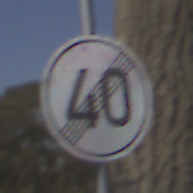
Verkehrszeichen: EndeGeschwindigkeit40
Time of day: Midday
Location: Outdoor (Nature)
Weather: Clear
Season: NotSpecified
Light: Natural